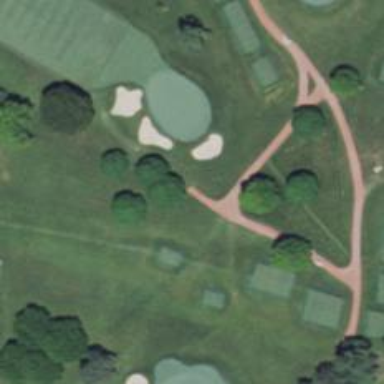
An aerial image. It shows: Path for golf carts.